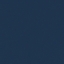
Land use / land cover: SeaLake